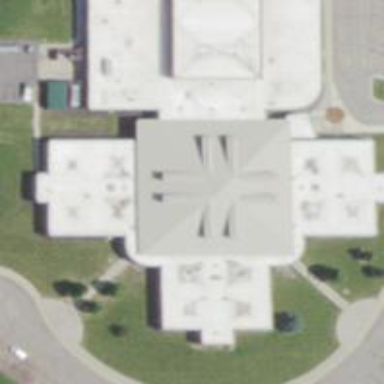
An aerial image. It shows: School building.